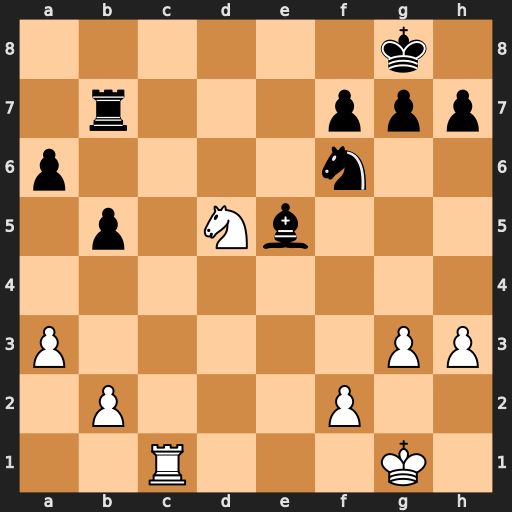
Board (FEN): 6k1/1r3ppp/p4n2/1p1Nb3/8/P5PP/1P3P2/2R3K1
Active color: w
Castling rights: -
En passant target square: -
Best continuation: Rc8+ Ne8 Rxe8#